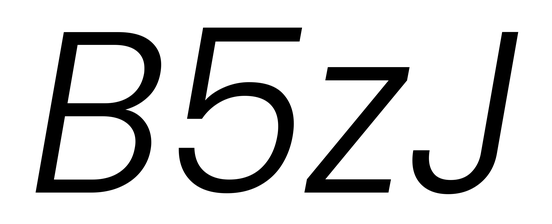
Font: Poppins-LightItalic